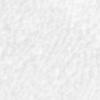
Label: no_change